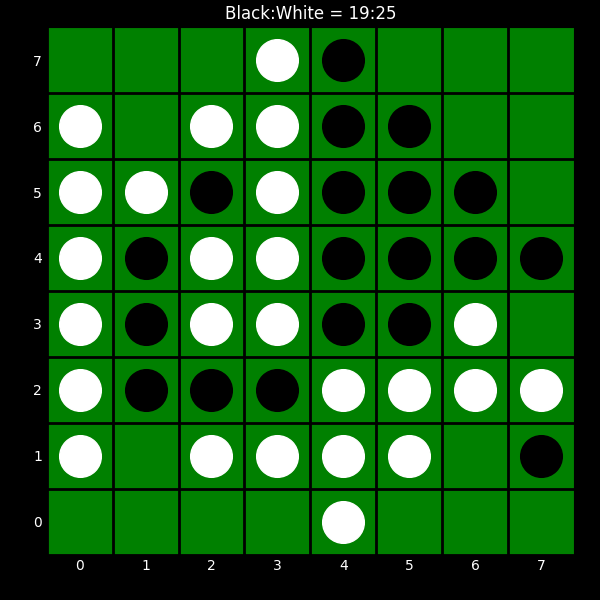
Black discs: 19
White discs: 25